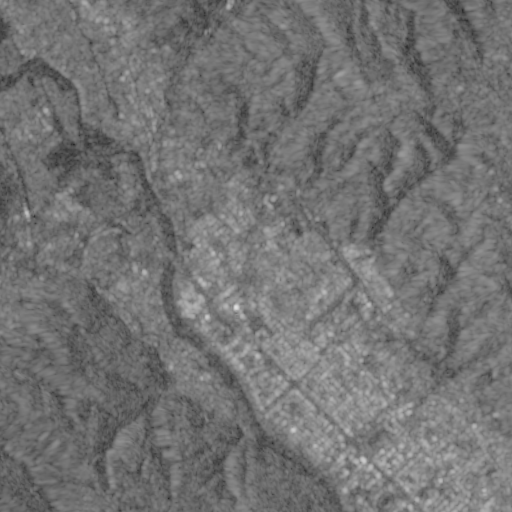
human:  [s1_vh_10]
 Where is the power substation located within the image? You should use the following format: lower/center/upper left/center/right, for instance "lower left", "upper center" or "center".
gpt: The power substation is located in the lower right of the image.
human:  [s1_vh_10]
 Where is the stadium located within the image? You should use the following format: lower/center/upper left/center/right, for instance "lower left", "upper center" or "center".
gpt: The stadium is located in the lower right of the image.
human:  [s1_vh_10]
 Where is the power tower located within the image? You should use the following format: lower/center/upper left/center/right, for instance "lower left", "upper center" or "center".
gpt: There is no power tower in the image.

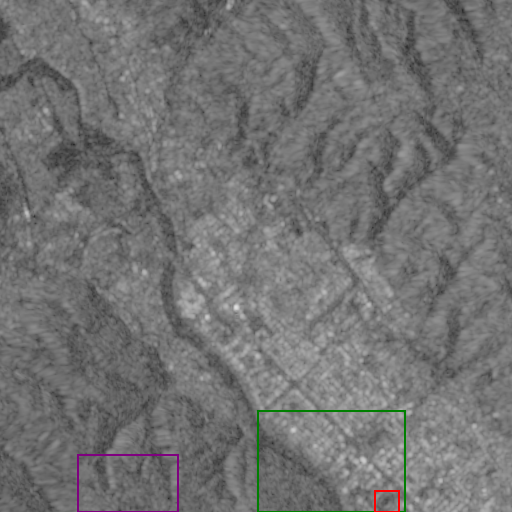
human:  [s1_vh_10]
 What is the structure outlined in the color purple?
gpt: The structure outlined in purple is a crop field.
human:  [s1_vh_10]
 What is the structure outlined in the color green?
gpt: The structure outlined in green is a park.
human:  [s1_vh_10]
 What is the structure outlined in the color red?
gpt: The structure outlined in red is a stadium.
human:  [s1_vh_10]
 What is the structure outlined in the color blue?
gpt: There is no blue outline.